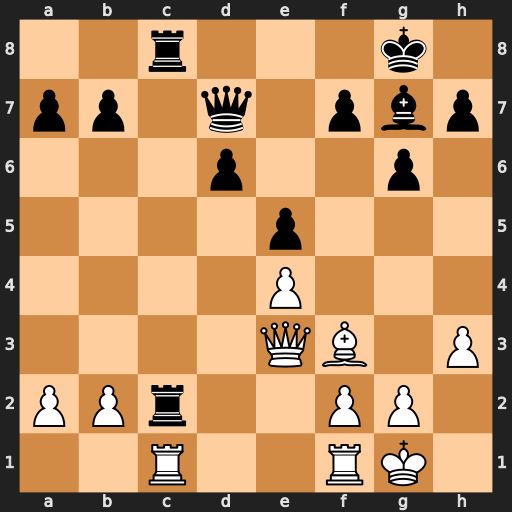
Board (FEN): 2r3k1/pp1q1pbp/3p2p1/4p3/4P3/4QB1P/PPr2PP1/2R2RK1
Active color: w
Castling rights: -
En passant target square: -
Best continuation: Bg4 Rxc1 Bxd7 Rxf1+ Kxf1